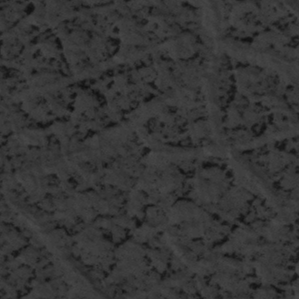
Label: frost